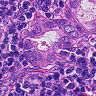
Metastatic tissue present: yes